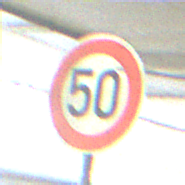
Verkehrszeichen: Geschwindigkeit50
Umgebung: Indoor, Special
Tageszeit: NotSpecified
Wetter: NotSpecified
Licht: Artificial
Jahreszeit: NotSpecified
Kontrast: HighContrast